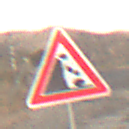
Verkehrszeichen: SteinschlagLinks
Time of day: SunriseSunset
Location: Outdoor (RoadRail)
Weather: PartlyCloudy
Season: NotSpecified
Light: Natural